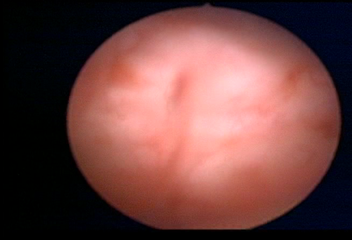
Modality: WLC
Class: Normal mucosa
Bladder cancer association: No